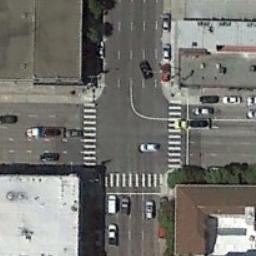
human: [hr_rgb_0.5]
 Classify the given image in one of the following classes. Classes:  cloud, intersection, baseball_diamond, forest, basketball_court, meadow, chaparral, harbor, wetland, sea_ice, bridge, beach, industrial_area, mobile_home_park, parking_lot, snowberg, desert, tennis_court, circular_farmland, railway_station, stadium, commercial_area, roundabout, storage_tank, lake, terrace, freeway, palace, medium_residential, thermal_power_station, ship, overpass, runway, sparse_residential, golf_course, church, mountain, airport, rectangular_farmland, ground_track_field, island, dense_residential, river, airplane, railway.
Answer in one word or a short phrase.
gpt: intersection